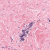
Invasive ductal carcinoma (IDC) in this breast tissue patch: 0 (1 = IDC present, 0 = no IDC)